Interaction volume radius: 5 \u00c5
Interaction volume height: 20 \u00c5
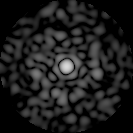
Disorder parameter: 0.8077